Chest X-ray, PA view. Patient: 54 years old, sex M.
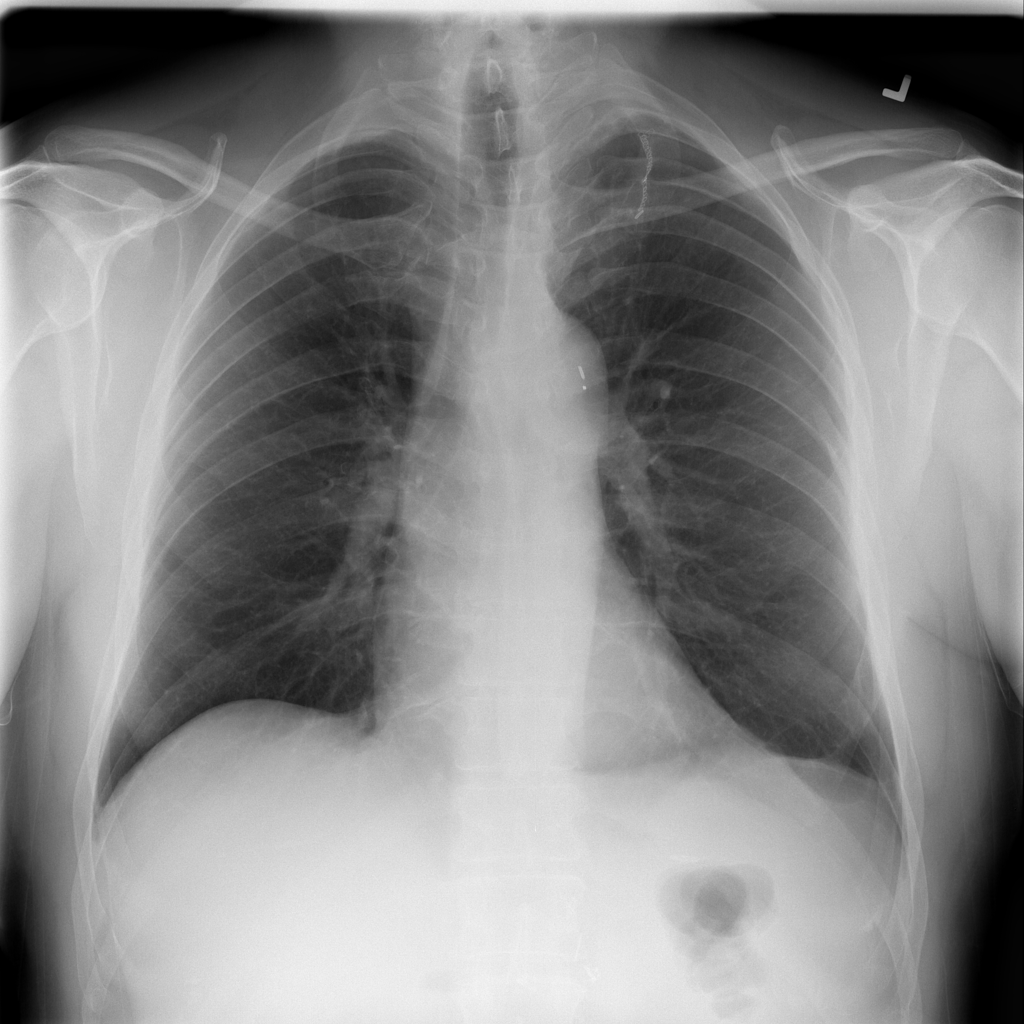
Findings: No Finding